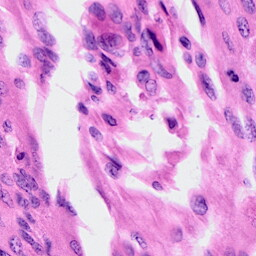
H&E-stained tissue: Cervix